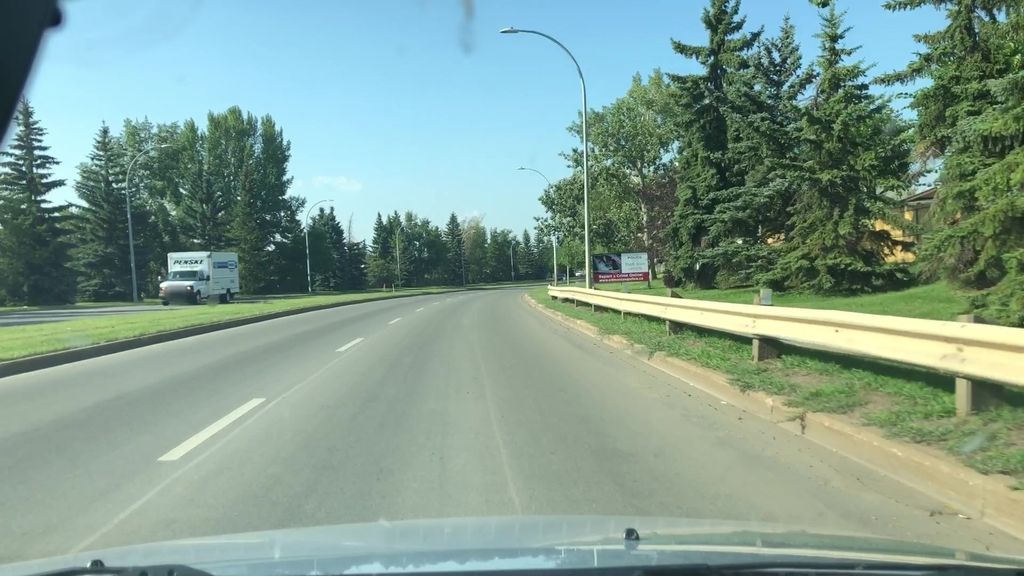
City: edmonton